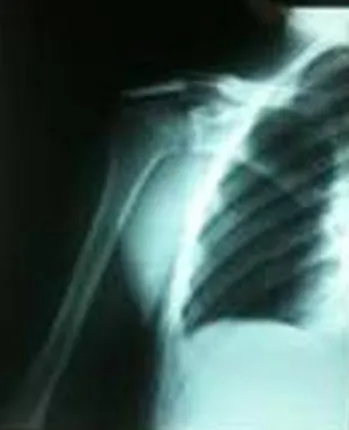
3 months later.
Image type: radiology (x_ray)